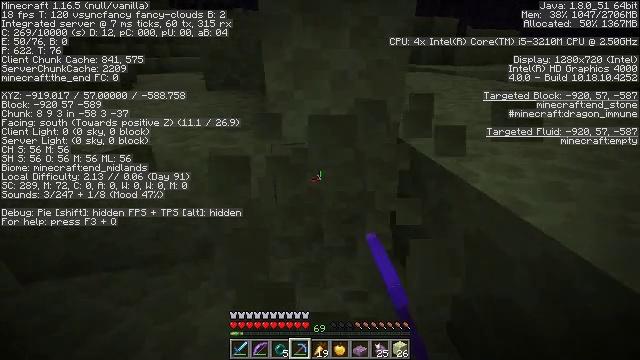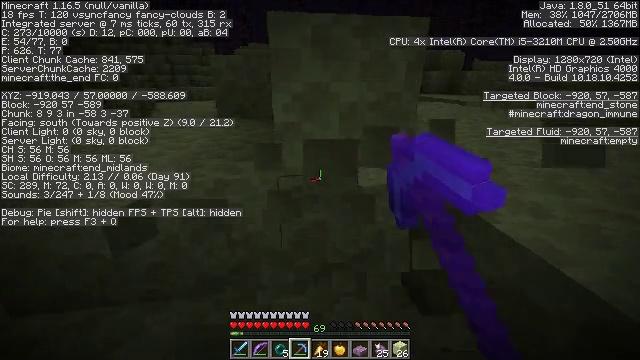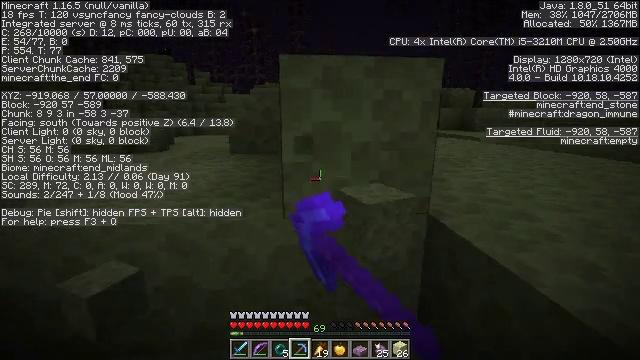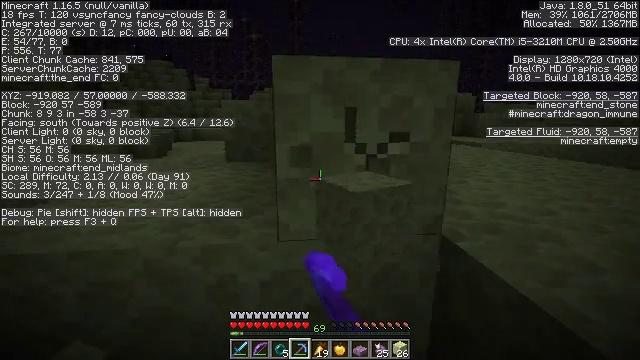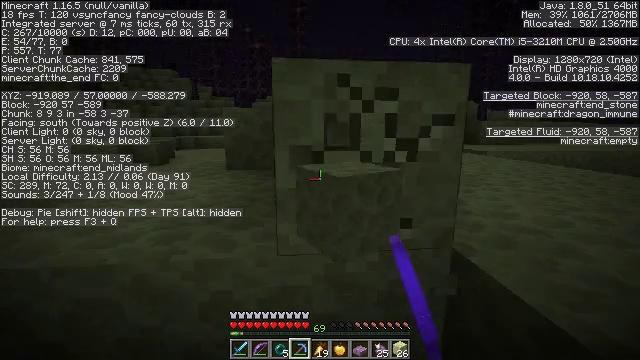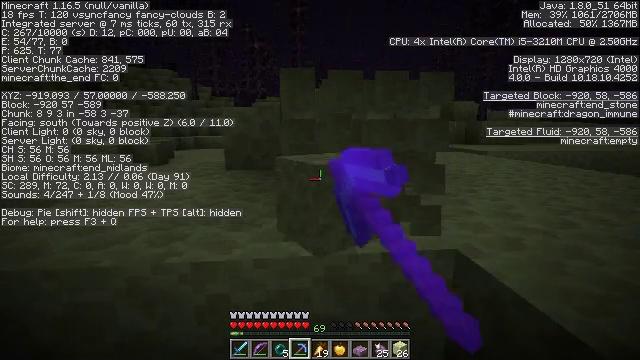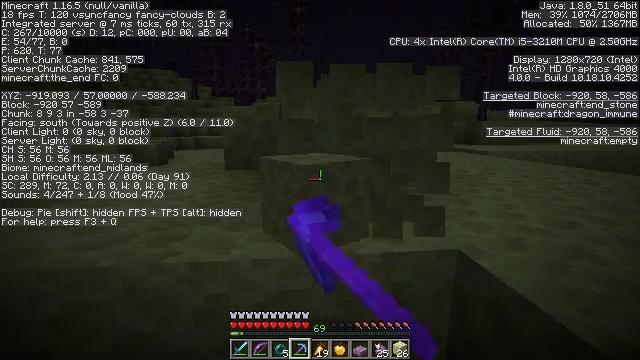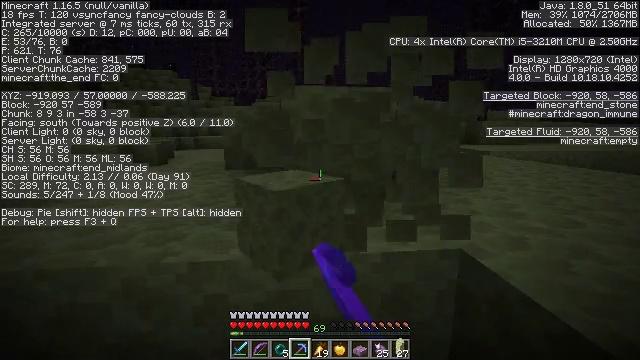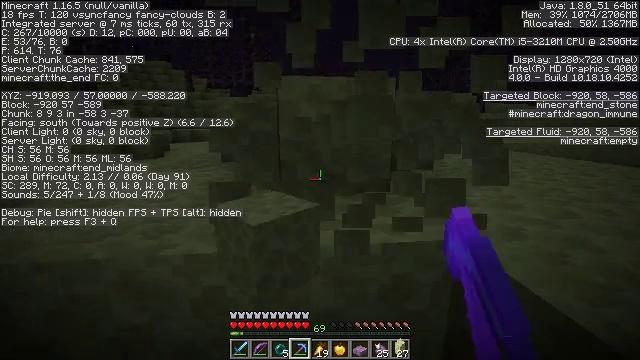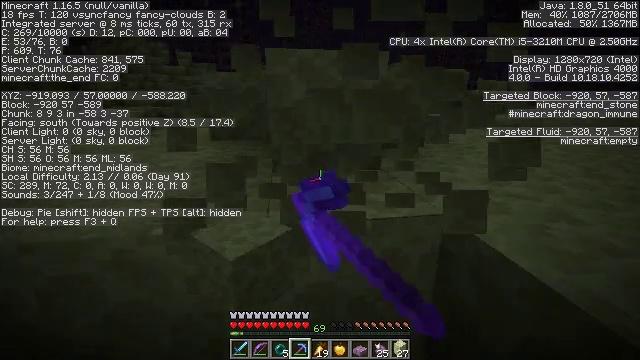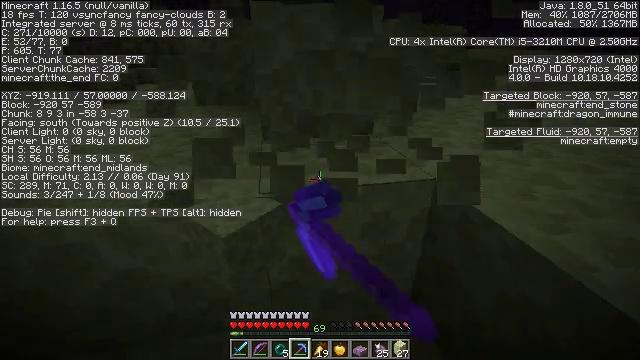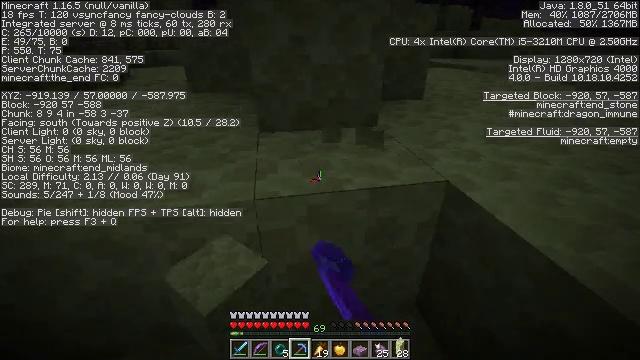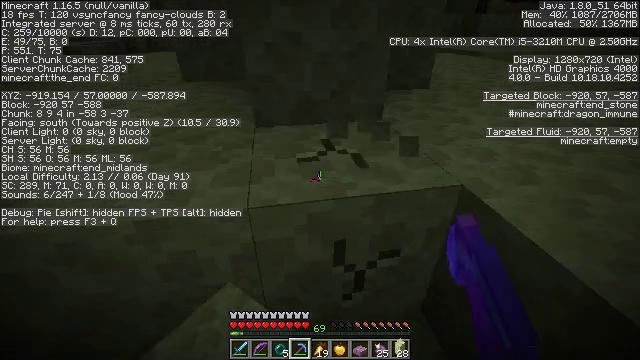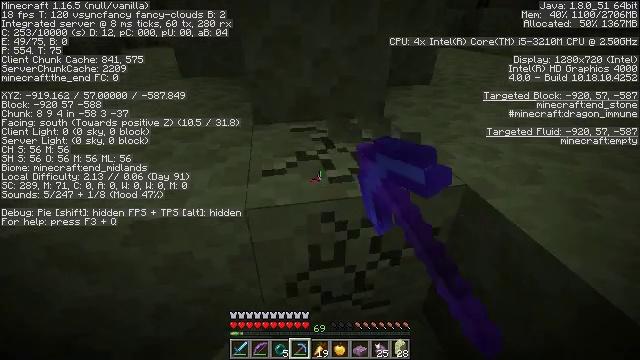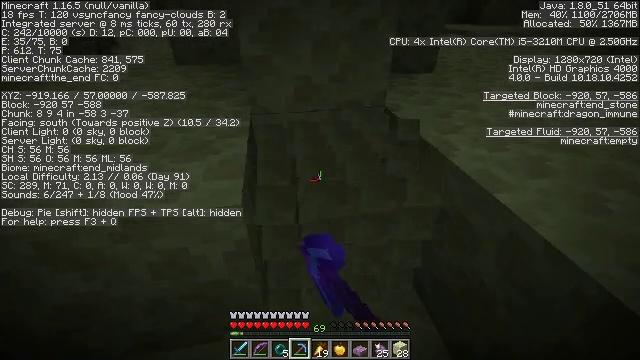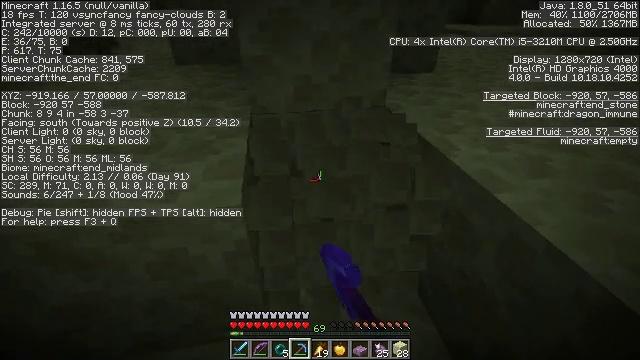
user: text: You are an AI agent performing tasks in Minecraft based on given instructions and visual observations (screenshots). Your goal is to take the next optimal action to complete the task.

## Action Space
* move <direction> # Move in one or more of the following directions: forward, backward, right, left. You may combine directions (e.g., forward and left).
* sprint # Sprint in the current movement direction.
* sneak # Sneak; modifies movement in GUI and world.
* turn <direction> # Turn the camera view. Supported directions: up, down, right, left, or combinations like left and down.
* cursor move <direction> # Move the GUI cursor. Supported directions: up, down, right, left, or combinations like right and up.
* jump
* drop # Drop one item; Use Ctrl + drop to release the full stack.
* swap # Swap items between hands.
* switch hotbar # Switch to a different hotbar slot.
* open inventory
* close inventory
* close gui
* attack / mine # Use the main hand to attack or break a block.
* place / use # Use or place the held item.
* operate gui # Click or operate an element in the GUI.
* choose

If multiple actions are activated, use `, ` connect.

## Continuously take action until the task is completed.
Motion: motion action
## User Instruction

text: Extract end stone with a pickaxe.
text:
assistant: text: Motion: move forward, turn left and up, attack / mine
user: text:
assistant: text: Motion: move forward, turn left and up, attack / mine
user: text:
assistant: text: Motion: turn up, attack / mine
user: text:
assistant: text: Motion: turn up, attack / mine
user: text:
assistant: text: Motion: attack / mine
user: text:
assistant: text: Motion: attack / mine
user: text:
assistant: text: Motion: attack / mine
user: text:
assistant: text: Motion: turn down, attack / mine
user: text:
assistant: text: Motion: turn right and down, attack / mine
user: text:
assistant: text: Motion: move forward, turn right and down, attack / mine
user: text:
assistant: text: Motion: move forward, turn down, attack / mine
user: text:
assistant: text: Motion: turn down, attack / mine
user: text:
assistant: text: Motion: attack / mine
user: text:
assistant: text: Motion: turn down, attack / mine
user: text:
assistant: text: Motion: attack / mine
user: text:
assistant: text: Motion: turn left, attack / mine
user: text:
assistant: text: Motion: turn left, attack / mine
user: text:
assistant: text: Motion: turn left, attack / mine
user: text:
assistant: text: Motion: turn left, attack / mine
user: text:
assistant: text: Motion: turn left, attack / mine
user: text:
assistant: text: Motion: attack / mine
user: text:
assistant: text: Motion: attack / mine
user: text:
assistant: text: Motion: attack / mine
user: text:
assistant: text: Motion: attack / mine
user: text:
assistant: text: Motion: attack / mine
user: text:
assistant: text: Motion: turn right and up, attack / mine
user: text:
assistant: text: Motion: move forward, turn right and up, attack / mine
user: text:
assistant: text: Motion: move forward, attack / mine
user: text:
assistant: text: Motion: attack / mine
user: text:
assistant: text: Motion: attack / mine